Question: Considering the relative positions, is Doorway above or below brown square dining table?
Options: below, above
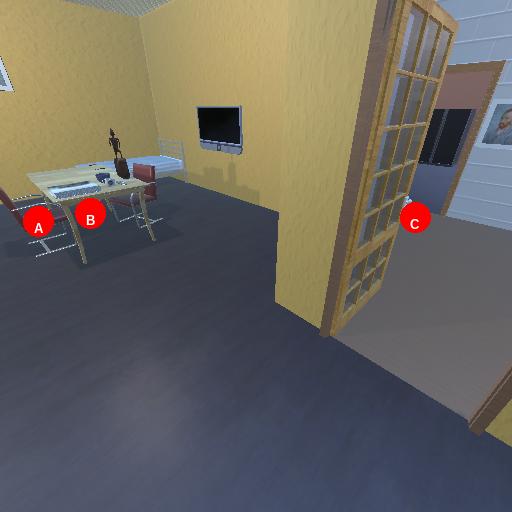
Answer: below